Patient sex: F
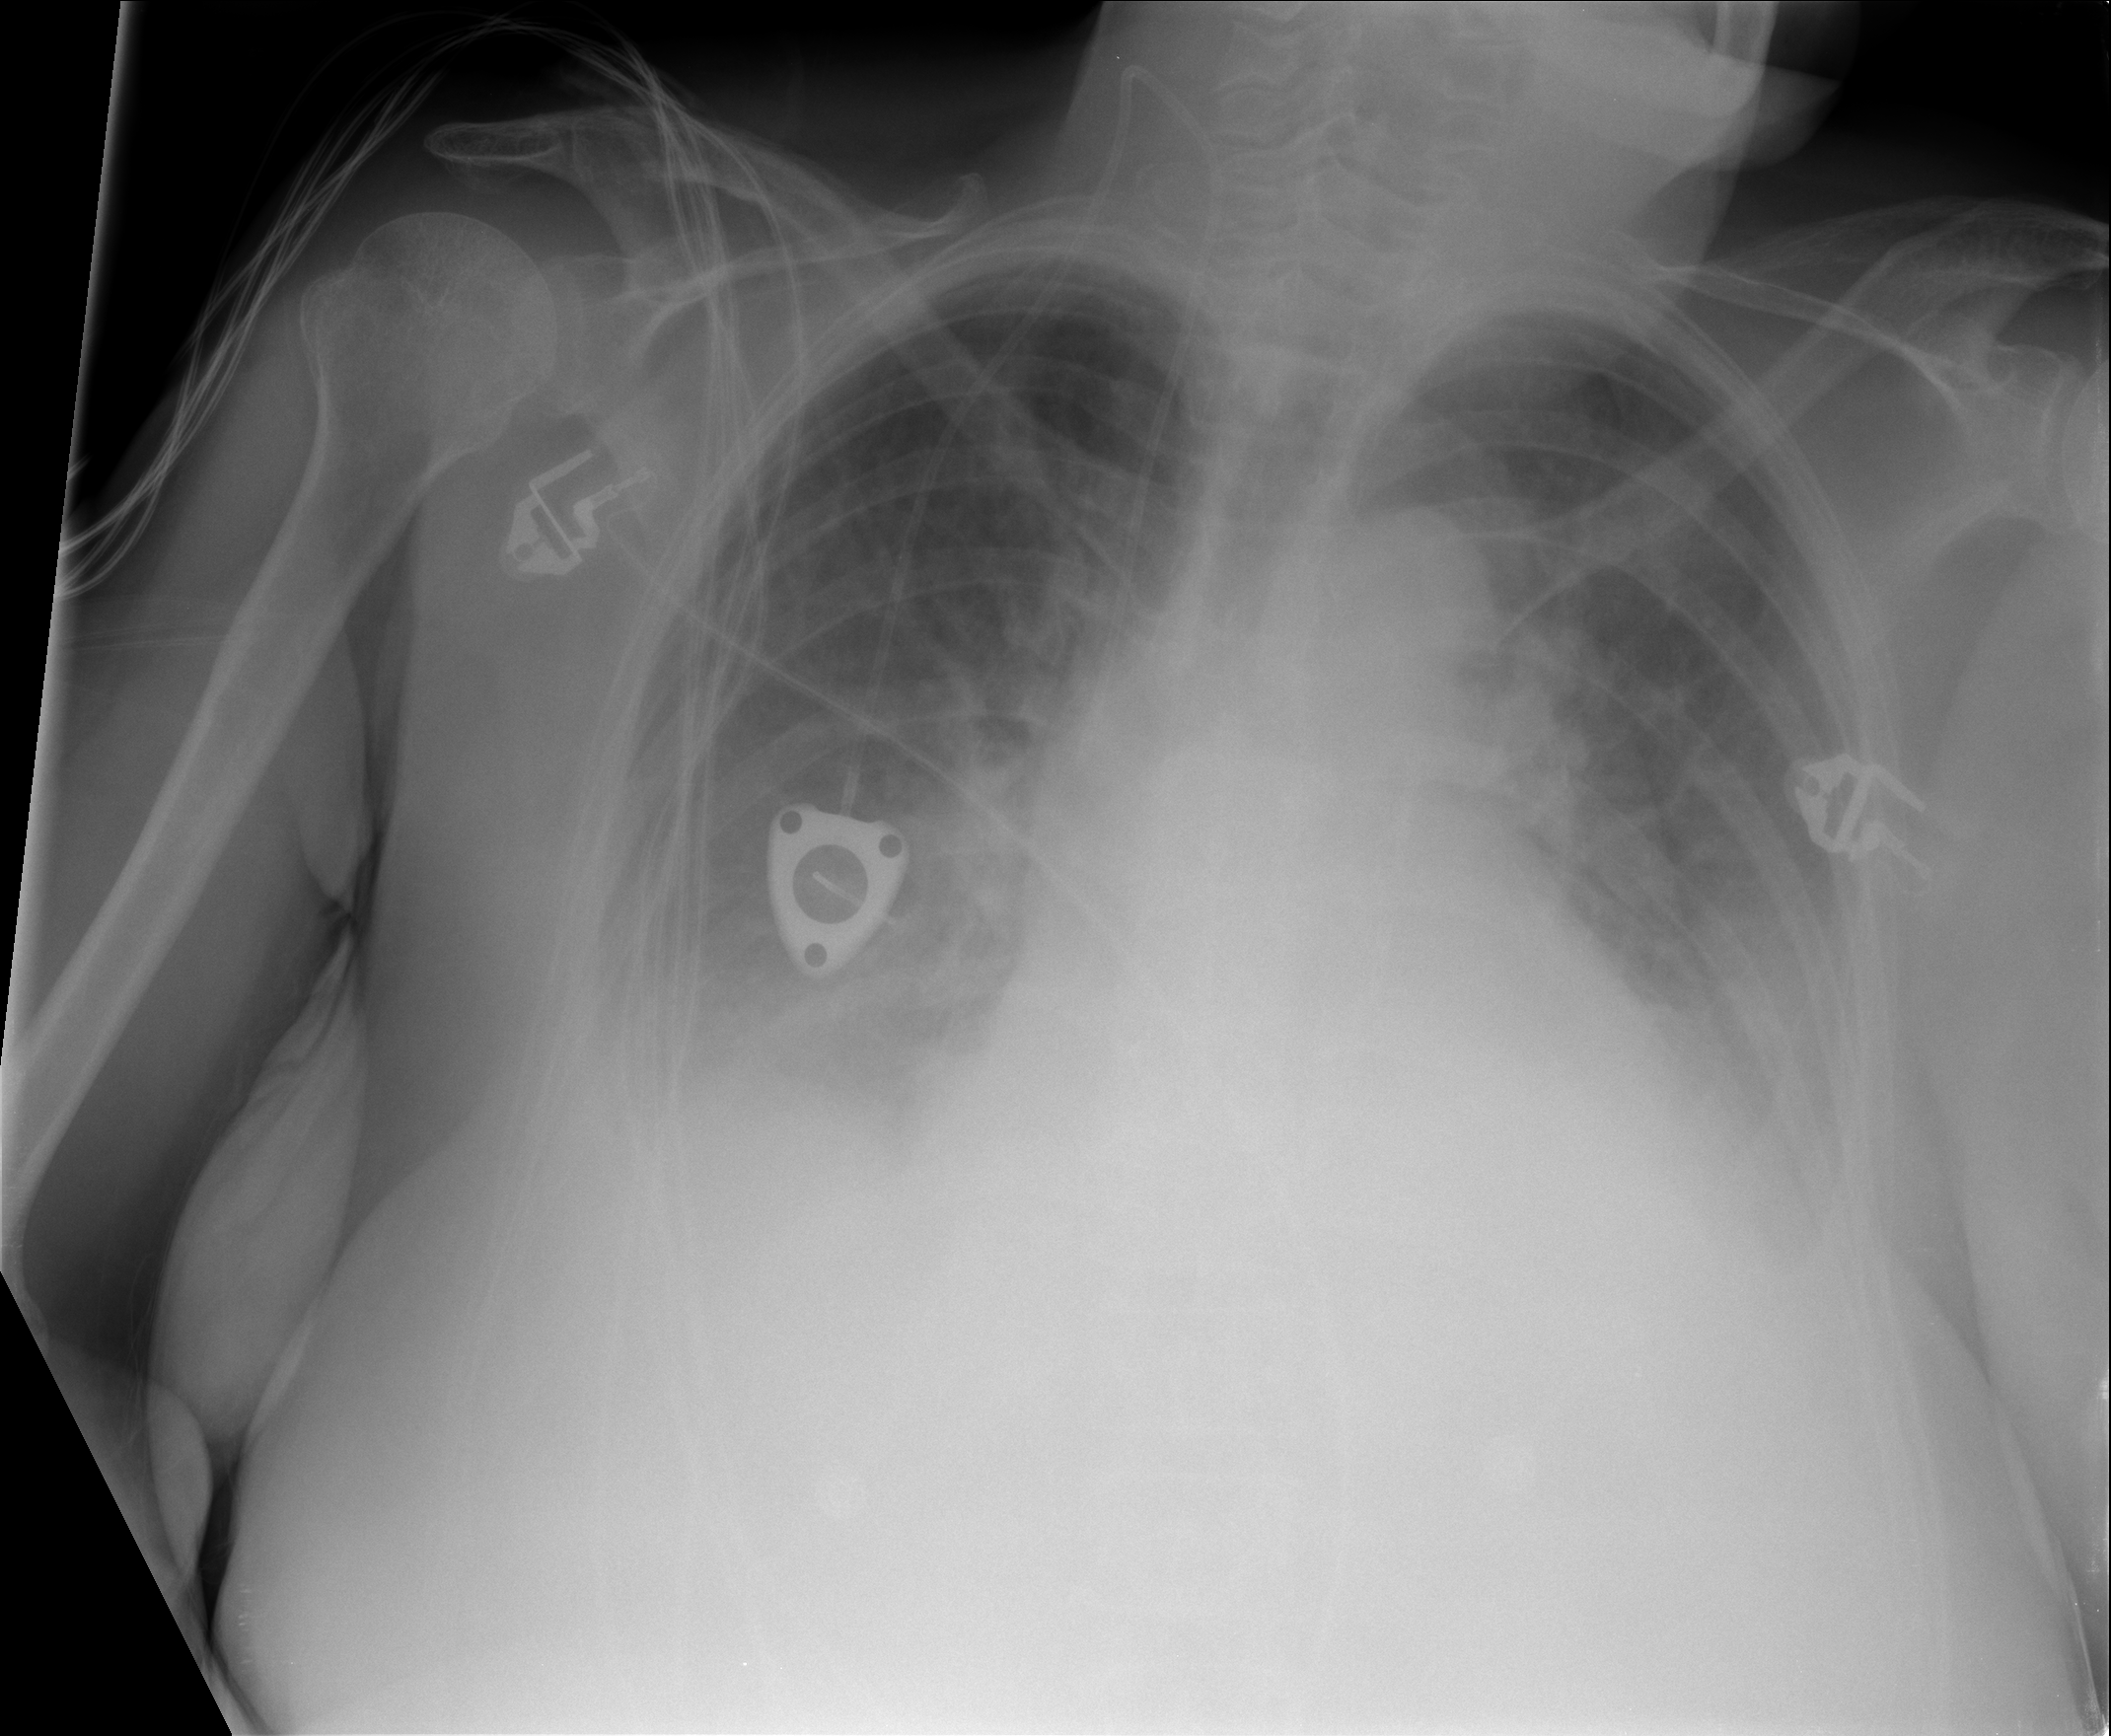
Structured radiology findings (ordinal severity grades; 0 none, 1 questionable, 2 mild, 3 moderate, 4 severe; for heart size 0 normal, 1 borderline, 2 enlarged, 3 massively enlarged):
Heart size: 2
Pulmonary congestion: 3
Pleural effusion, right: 3
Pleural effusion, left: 3
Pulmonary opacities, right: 2
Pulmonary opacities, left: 2
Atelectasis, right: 3
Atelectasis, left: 3